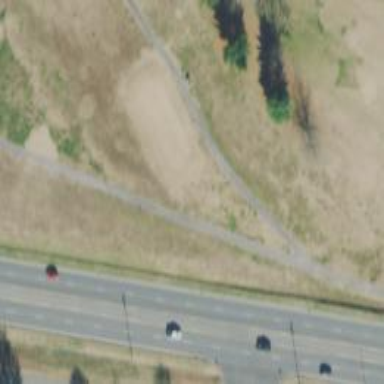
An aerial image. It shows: Service road designated as golf cart path.